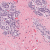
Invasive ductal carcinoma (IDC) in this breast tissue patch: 0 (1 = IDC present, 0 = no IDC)